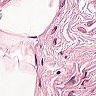
Metastatic tissue present: no